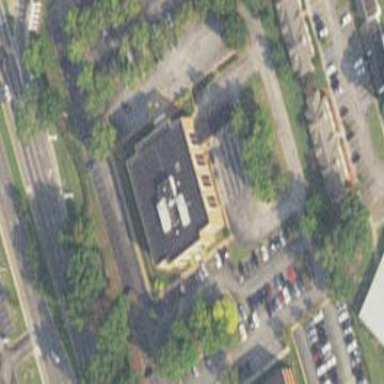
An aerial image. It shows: Commercial building.